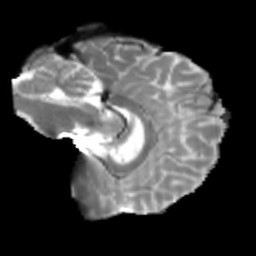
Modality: T2w
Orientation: sagittal
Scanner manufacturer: siemens
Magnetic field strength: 3 T
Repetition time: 4 s
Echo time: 0.0594 s